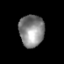
Tissue: prostate
Cell type: T cells
Senescence score: 0.3206
Nuclear area (px): 788
Mean DAPI intensity: 134.648